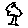
Label: tree